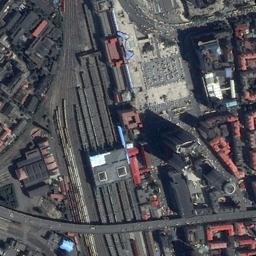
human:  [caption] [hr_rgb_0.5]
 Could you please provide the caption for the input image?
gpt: A well-equipped railway station in a crowded city .

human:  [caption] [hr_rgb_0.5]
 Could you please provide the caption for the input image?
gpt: The railway station has lots of railways, Some trains and buildings and an overpass is over the railways .

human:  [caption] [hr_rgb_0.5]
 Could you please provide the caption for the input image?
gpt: There are many buildings of different shapes and sizes beside the railway station .

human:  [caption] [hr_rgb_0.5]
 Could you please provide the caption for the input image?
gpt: The railway station is next to some buildings and the parking lot .

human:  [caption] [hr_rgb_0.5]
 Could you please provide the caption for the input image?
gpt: There are some black buildings and red buildings near the railway station .